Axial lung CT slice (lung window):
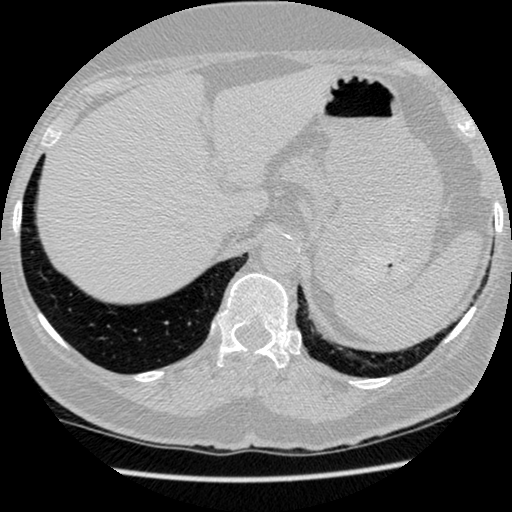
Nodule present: no